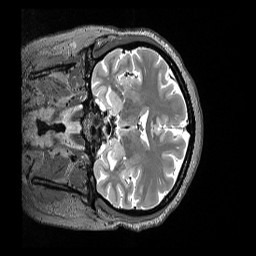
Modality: T2w
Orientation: coronal
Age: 30
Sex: female
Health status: ill
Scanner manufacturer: siemens
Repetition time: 3.2 s